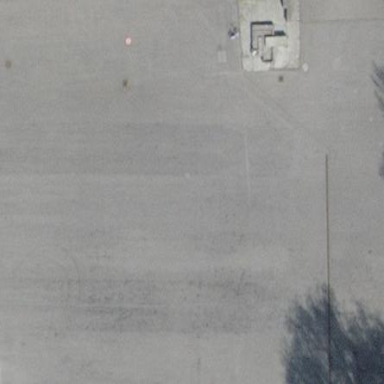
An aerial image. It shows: Pedestrian path with asphalt surface.